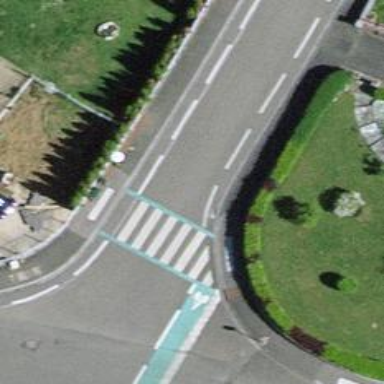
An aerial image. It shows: Zebra crossing on the road.